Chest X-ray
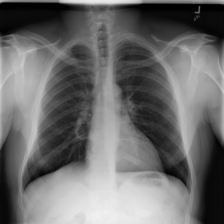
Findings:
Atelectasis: negative
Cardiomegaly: negative
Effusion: negative
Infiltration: negative
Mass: negative
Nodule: negative
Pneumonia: negative
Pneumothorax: negative
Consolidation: negative
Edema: negative
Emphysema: negative
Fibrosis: negative
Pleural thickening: negative
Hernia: negative